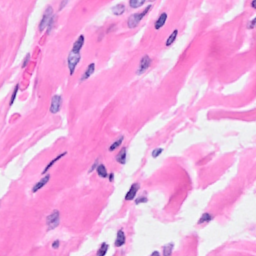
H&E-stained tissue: Breast